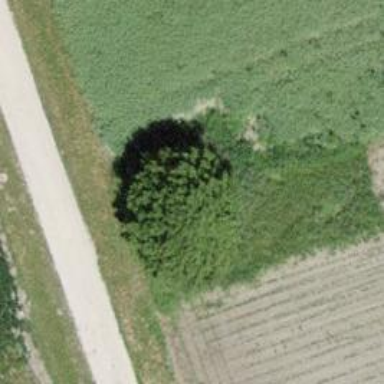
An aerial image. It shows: Deciduous broadleaved tree.